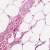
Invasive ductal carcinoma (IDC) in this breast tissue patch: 0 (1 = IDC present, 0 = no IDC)